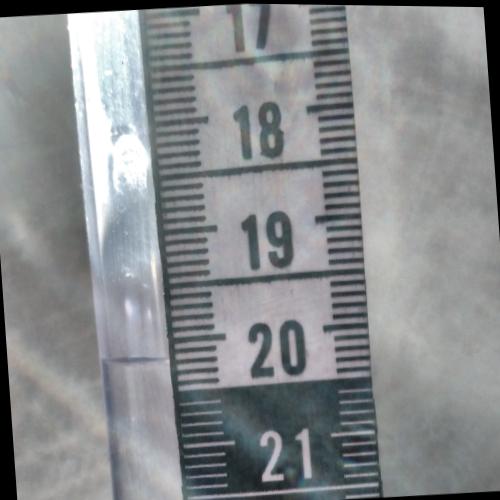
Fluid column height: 20.1 cm